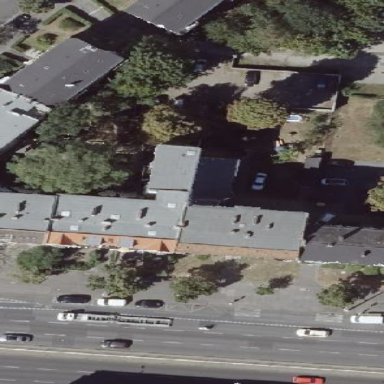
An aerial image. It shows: Saltbox shaped roof on apartment building.